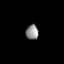
Tissue: lung
Cell type: Endothelial cells
Senescence score: 0.6218
Nuclear area (px): 185
Mean DAPI intensity: 140.638